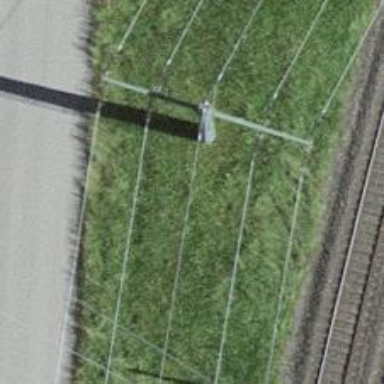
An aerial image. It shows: Power line is depicted.